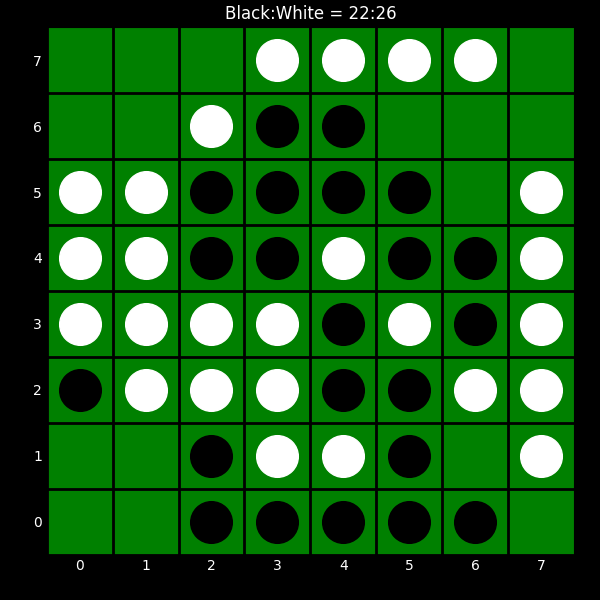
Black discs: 22
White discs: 26